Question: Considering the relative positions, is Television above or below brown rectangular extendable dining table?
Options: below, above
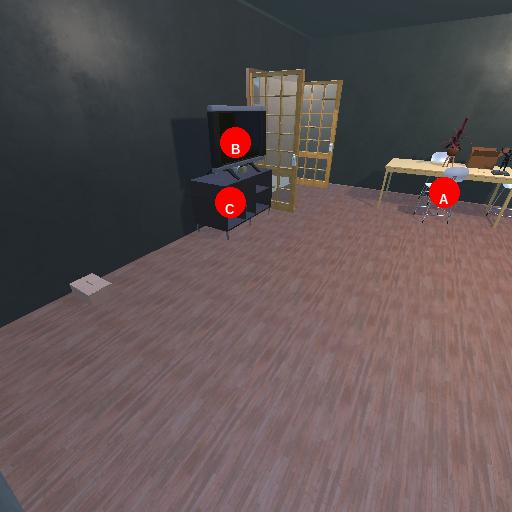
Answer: below